Field crop: tomato
Growth stage: 1
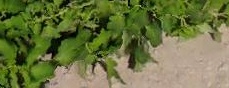
Species: tomato